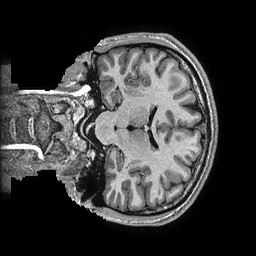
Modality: T1w
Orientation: coronal
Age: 20
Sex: male
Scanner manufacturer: ge
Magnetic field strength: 3 T
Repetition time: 0.006952 s
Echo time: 0.00292 s